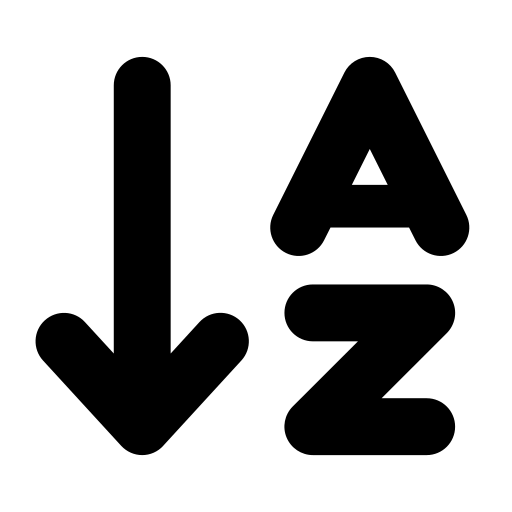
Tags: icon, FontAwesome, fa-icon, solid, arrow, down, a, z